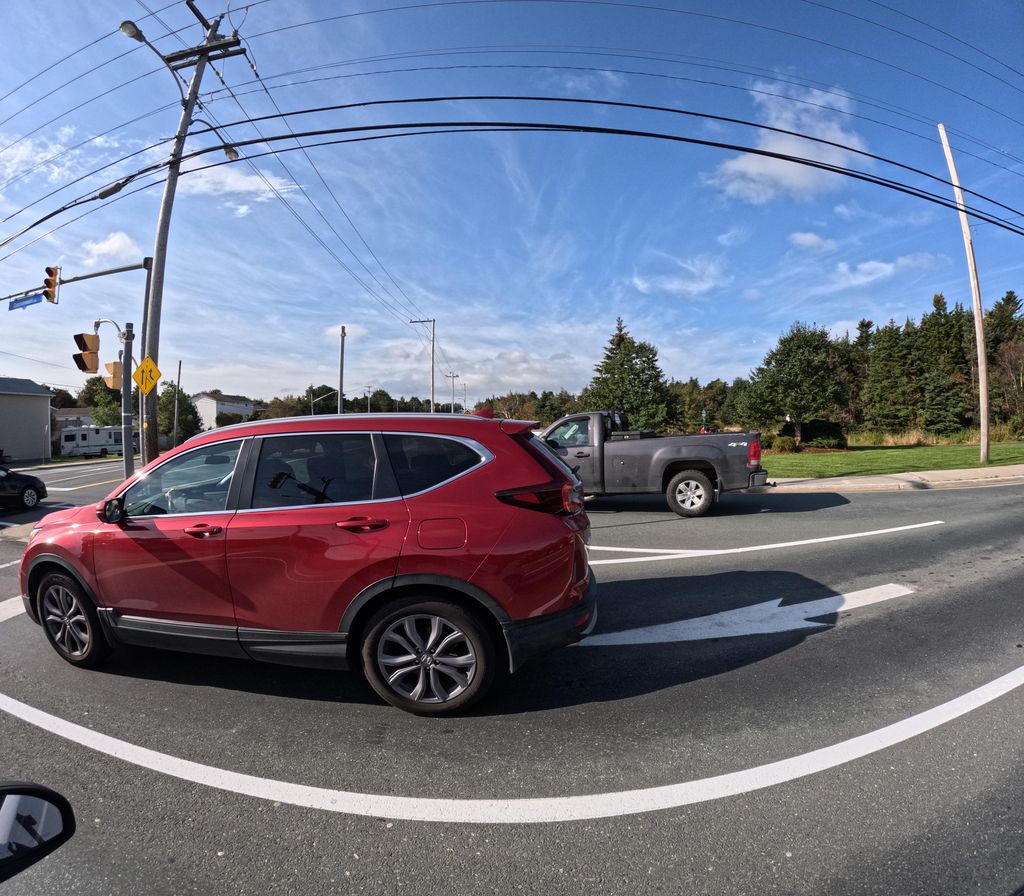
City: st_johns